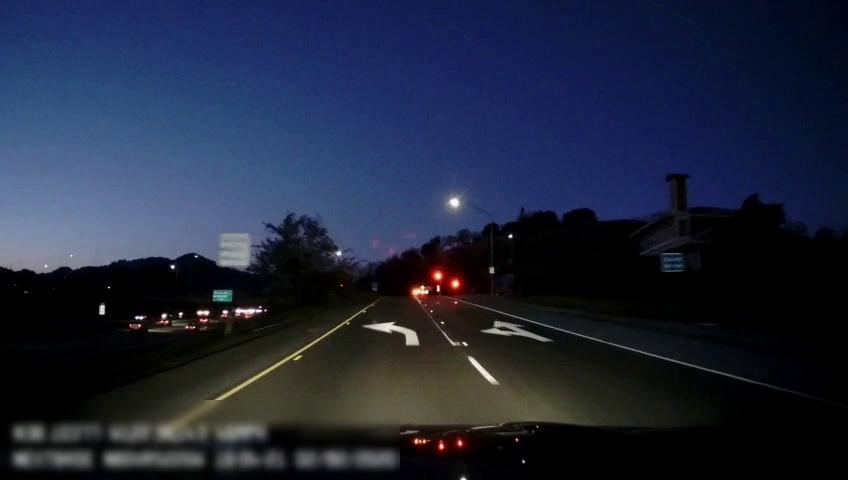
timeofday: Dusk/Dawn/Twilight
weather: Other
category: Drivable Space
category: Drivable Space
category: Vehicles | Car
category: Vehicles | Car
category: Vehicles | SUV
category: Vehicles | SUV
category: Vehicles | SUV
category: Lanes | Alternate Lane
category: Lanes | Alternate Lane
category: Lanes | Alternate Lane
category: Lanes | Alternate Lane
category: Traffic | Signs
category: Traffic | Signs
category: Traffic | Signs
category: Traffic | Signs